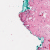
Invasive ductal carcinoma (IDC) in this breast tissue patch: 0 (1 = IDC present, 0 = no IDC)